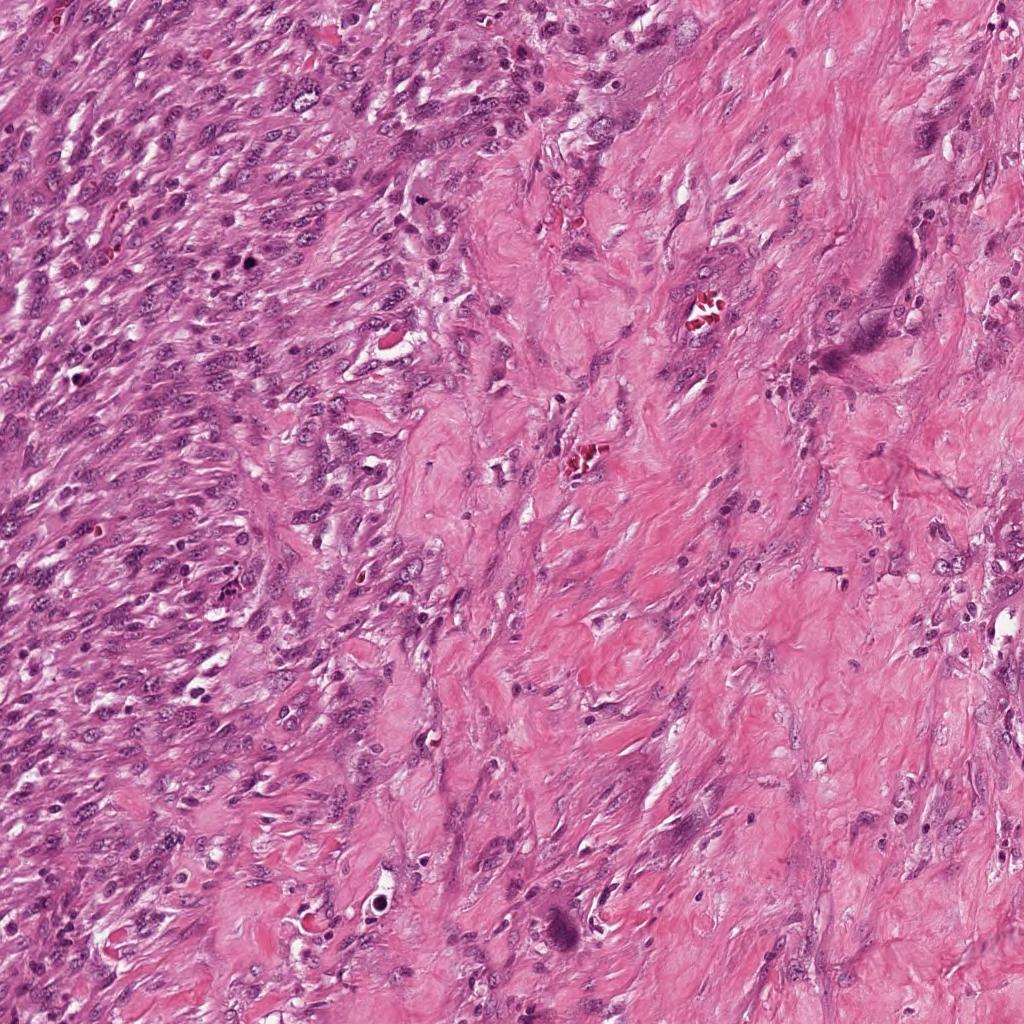
Label: Viable